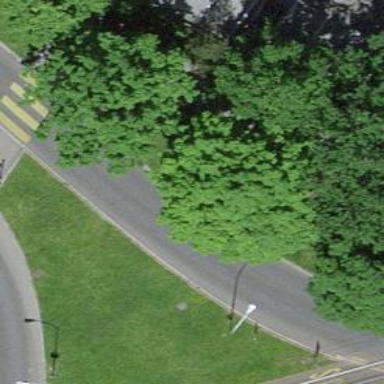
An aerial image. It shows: Bus stop equipped with public transport stop position.